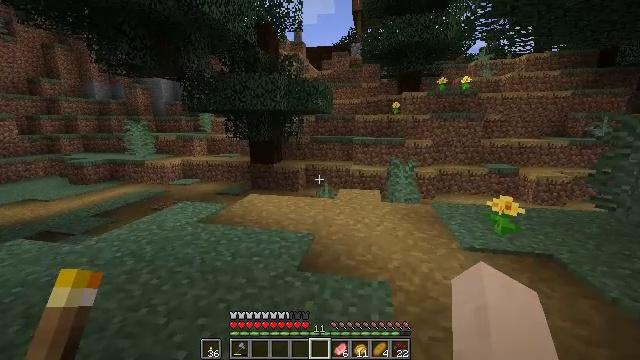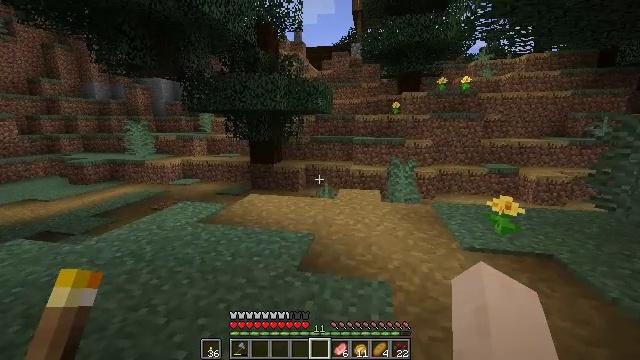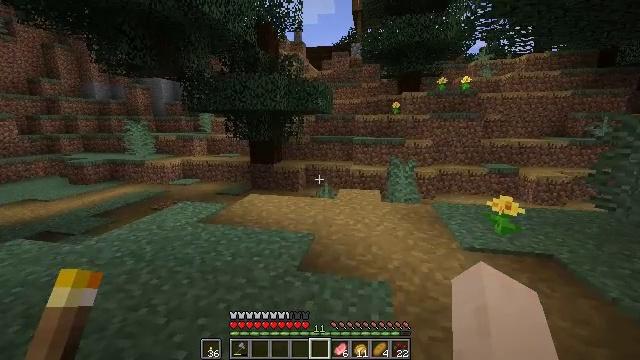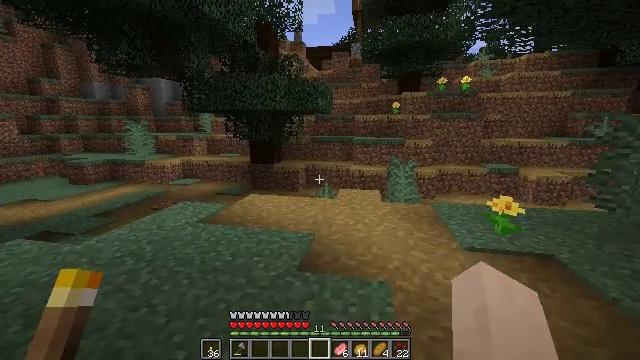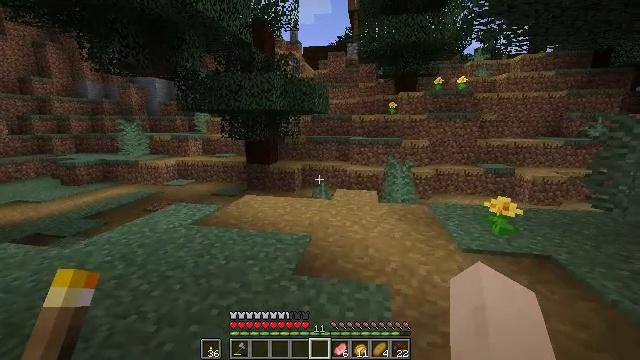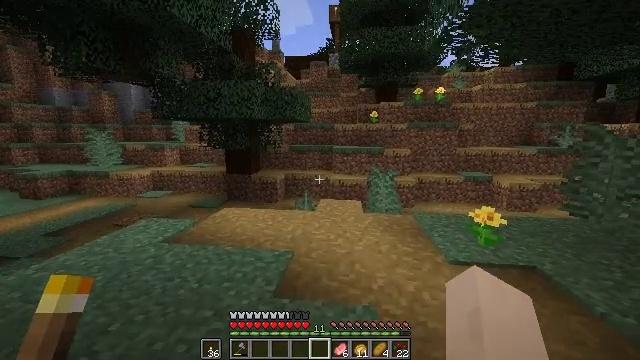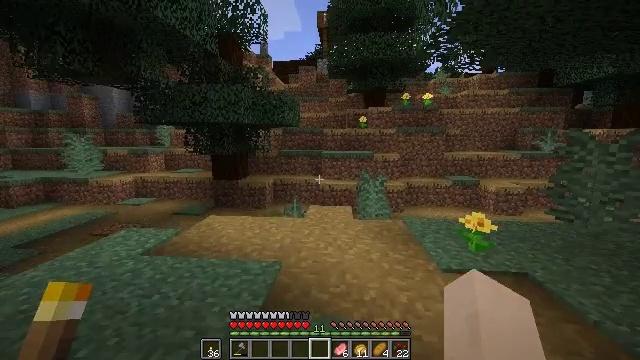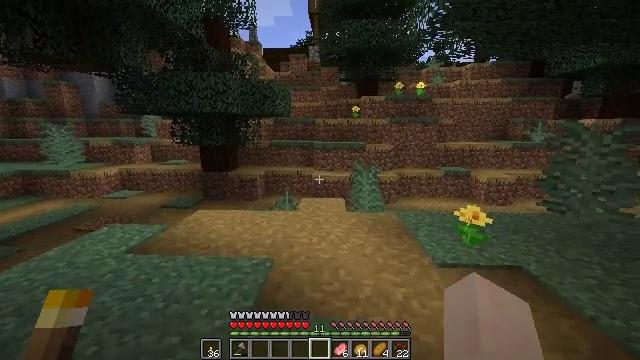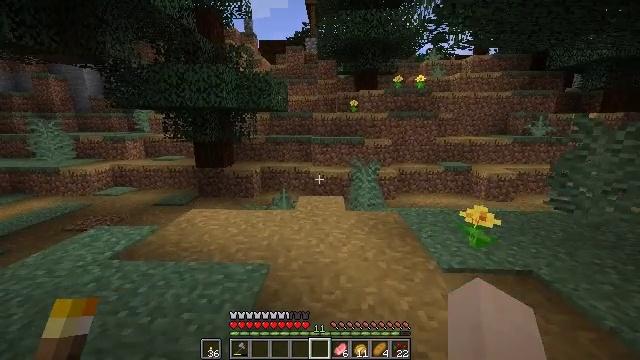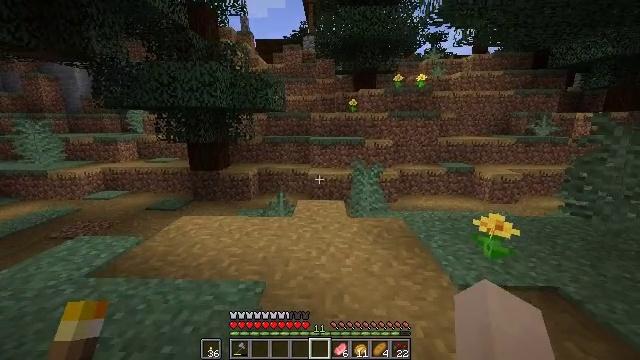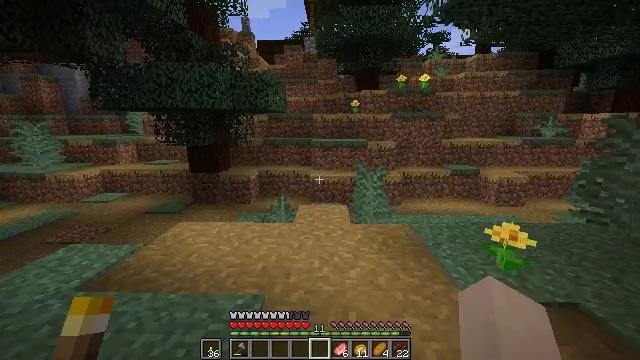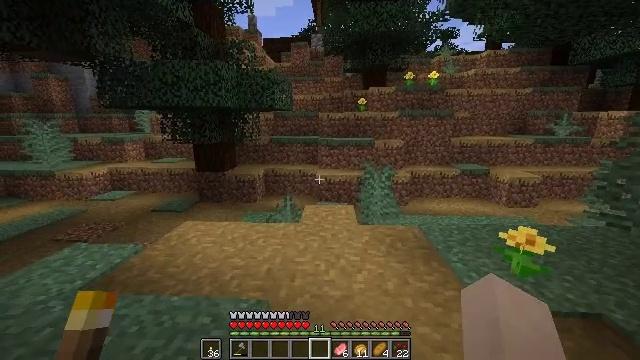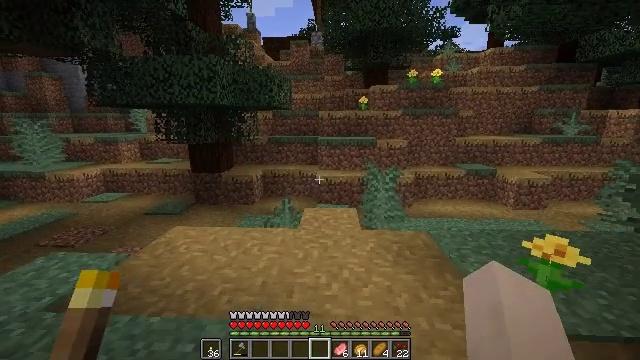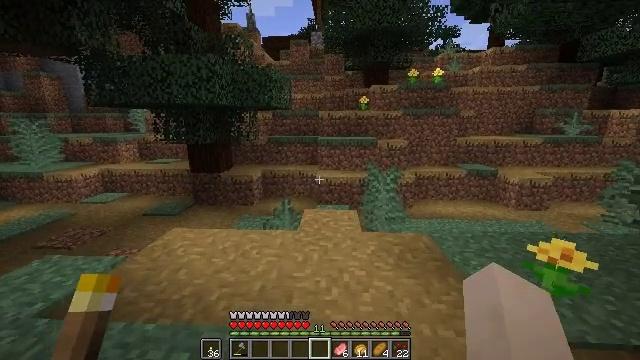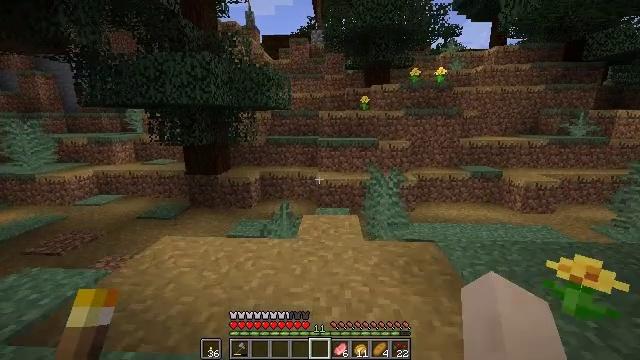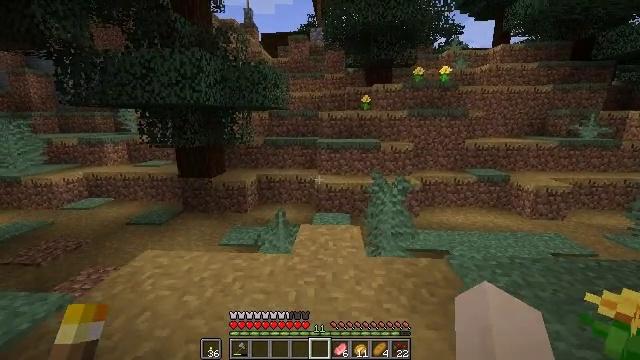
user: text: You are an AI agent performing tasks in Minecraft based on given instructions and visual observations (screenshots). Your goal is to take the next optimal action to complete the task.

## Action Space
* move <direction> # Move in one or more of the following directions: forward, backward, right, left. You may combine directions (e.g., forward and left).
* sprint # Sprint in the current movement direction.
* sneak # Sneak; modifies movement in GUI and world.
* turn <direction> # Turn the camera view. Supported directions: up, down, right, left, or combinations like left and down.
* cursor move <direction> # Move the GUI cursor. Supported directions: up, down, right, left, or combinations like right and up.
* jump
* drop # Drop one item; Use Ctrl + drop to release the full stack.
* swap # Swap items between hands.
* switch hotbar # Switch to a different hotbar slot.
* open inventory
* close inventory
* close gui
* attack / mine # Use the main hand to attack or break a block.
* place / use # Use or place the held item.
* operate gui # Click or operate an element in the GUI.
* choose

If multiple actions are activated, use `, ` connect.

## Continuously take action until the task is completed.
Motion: motion action
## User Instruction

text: Defeat the zombie villager.
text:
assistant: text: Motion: no_op
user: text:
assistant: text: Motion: no_op
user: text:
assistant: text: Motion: no_op
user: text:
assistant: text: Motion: move forward
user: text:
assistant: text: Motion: move forward, turn right and up
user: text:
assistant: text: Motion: move forward, turn right and up
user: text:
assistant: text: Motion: move forward, turn right and down
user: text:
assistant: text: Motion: move forward, turn down
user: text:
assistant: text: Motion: move forward
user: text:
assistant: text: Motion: move forward
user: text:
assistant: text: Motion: move forward, turn left
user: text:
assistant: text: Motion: move forward
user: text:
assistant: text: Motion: move forward
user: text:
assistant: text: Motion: move forward
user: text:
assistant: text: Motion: move forward
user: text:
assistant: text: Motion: move forward
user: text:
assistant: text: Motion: move forward, turn down
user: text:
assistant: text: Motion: move forward, turn right and down
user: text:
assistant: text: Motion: move forward, turn right and up
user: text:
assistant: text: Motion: move forward and move left, turn right and up
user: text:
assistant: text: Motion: move forward and move left, turn right and up
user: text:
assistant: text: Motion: move forward and move left, turn right
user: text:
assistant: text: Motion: move forward and move left, turn right
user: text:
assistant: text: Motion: move forward and move left, turn right
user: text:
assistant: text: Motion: move left
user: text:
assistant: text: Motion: no_op
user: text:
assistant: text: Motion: no_op
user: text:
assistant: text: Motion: no_op
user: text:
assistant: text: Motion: no_op
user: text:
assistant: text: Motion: no_op